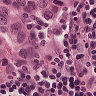
Metastatic tissue present: yes